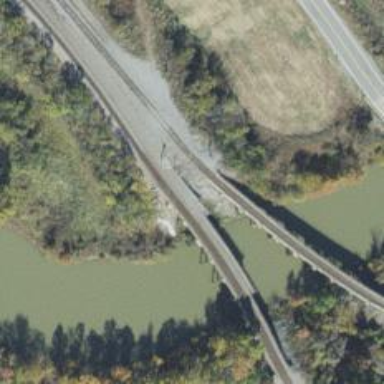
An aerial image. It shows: Beam bridge for railway spur.